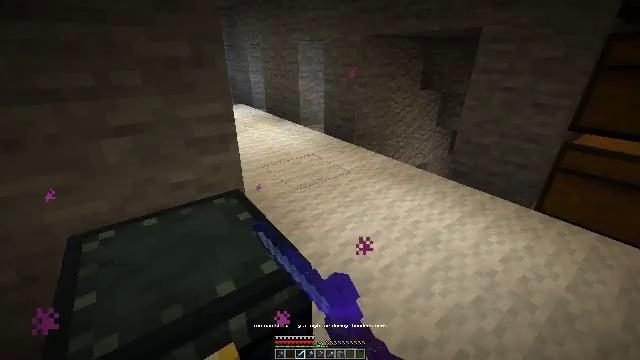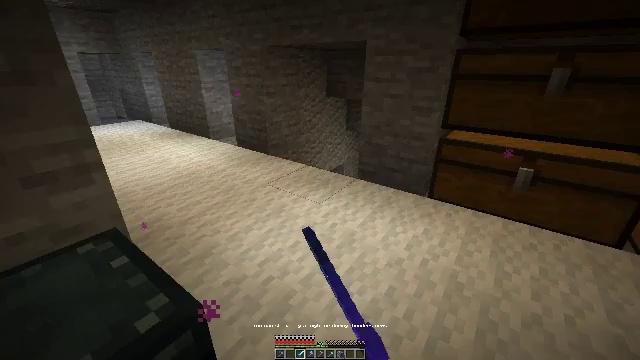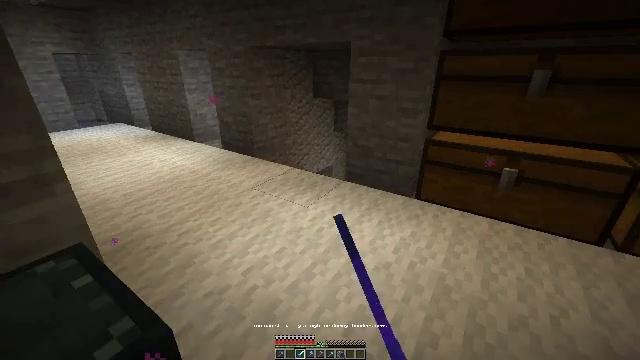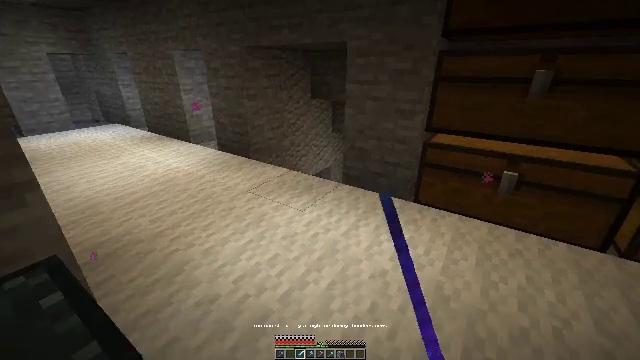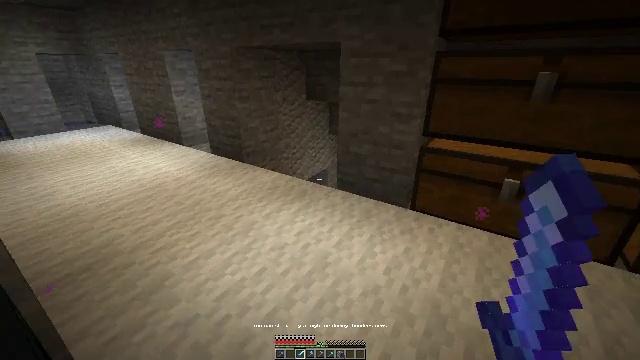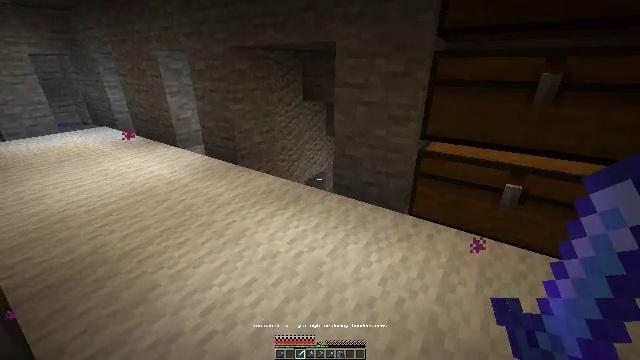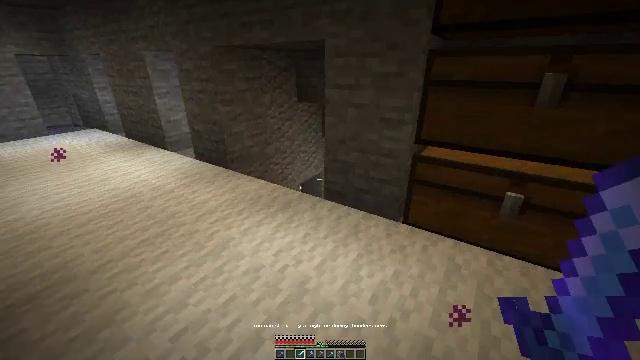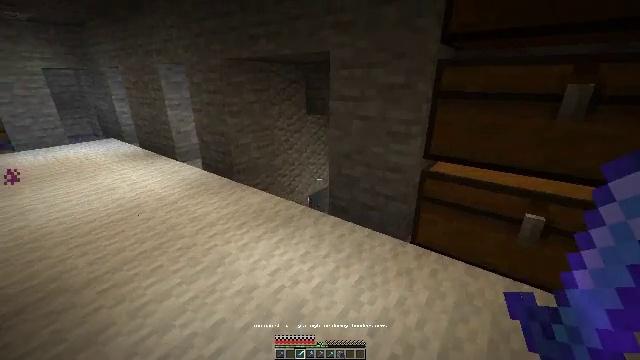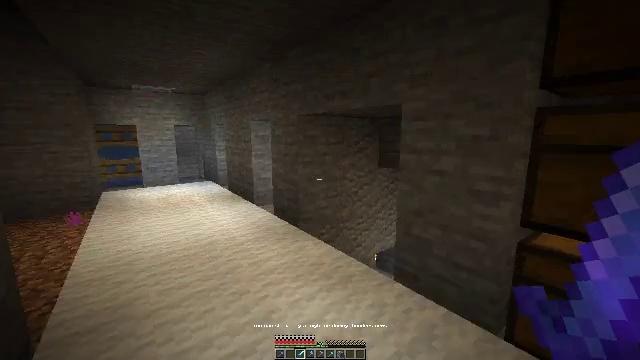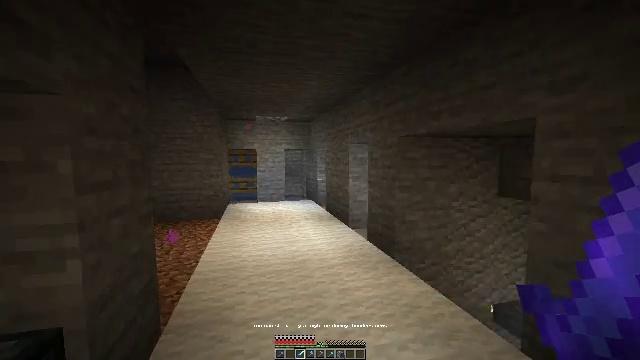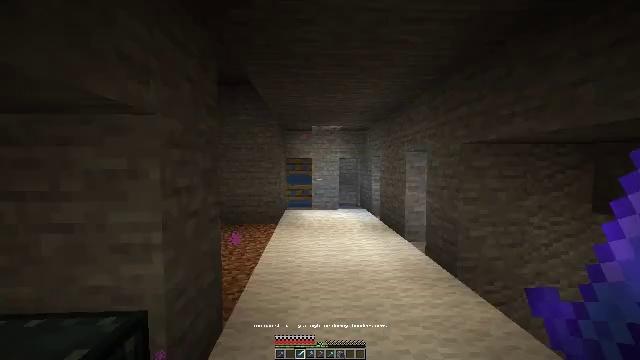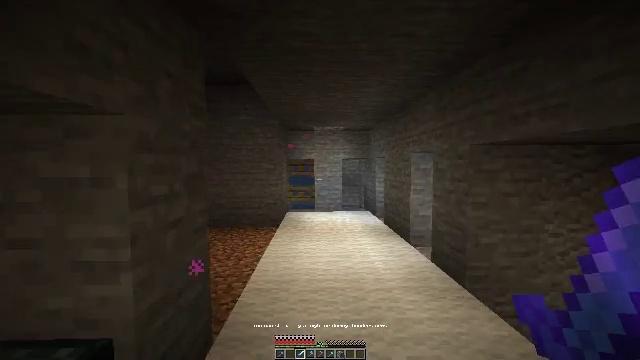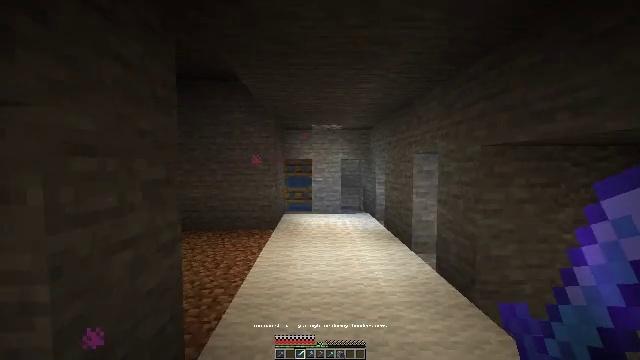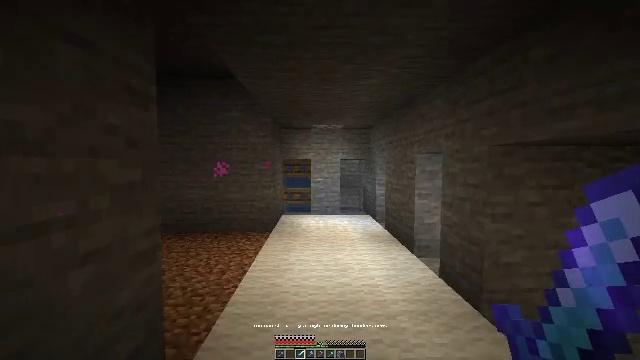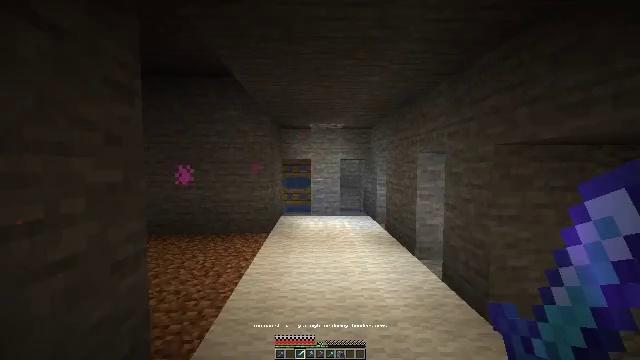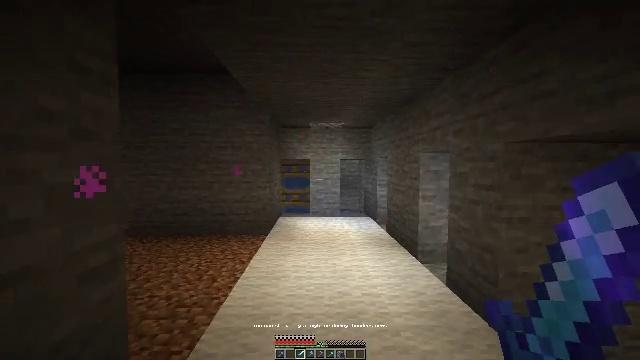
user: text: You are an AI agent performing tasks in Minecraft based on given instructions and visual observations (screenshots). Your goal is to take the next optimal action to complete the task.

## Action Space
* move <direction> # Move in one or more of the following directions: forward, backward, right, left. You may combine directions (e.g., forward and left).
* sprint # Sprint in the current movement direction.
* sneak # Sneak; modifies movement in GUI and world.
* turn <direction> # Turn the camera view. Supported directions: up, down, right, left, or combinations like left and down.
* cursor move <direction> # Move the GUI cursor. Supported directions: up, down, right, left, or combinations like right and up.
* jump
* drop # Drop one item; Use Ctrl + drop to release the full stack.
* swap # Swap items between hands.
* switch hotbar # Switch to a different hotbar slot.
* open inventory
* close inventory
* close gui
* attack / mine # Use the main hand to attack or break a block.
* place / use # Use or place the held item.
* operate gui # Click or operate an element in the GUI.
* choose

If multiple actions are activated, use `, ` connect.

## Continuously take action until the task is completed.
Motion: motion action
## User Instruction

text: Break the vines.
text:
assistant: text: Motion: move right, turn right and up
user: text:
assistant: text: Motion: move right, turn right
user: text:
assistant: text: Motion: move right
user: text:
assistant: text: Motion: move forward and move right
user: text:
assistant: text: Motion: move forward and move right
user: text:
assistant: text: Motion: move forward and move right
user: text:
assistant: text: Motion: move forward and move right, turn left and up
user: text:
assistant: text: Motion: move forward, turn left and up
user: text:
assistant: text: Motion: move forward, turn left and up
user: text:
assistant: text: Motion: move forward, turn left and up
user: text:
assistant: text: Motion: move forward, turn left
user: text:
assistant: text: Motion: move forward
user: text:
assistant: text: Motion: move forward
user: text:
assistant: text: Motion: move forward
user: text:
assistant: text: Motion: move forward
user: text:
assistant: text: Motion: move forward
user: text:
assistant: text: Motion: move forward
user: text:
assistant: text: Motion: move forward
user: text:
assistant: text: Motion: move forward
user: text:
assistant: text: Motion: move forward
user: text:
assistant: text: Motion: move forward
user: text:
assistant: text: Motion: move forward
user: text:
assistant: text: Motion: move forward
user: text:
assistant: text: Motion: move forward
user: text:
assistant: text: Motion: move forward
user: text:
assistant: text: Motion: move forward
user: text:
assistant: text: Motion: move forward
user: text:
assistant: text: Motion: move forward, turn left
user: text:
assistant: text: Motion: move forward, turn left
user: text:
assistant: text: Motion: move forward, turn left